Field crop: maize
Growth stage: 2
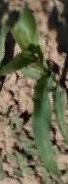
Species: maize